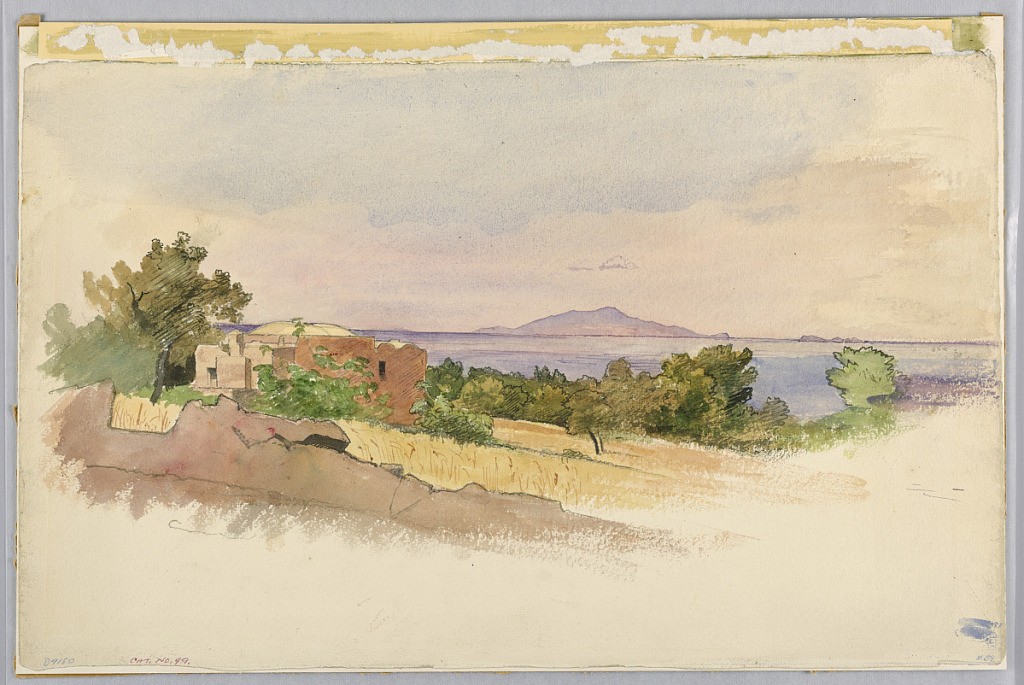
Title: Study of landscape, Sorrento
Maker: William Stanley Haseltine, American, 1835–1900
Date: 1858
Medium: Brush and watercolor, graphite on paper
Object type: Drawing
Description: Sketch of hillside and Bay of Naples.